Aerial crown-view tile of a tropical tree (Barro Colorado Island, Panama), acquired 20250818:
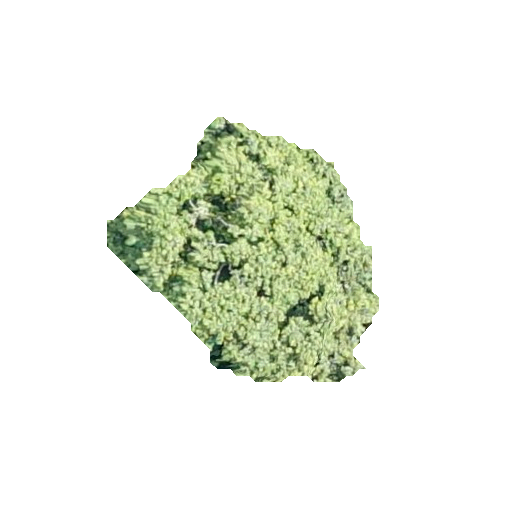
Species: Luehea seemannii
GBIF accepted scientific name: Luehea seemannii
Crown area: 66.137 m²